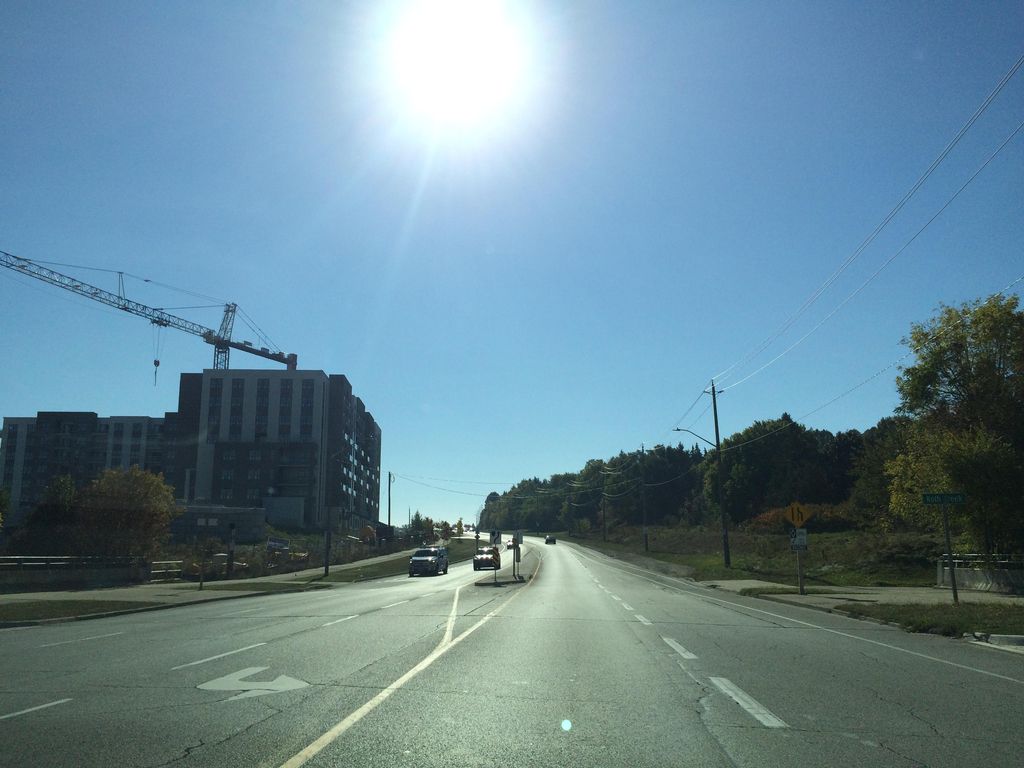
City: kitchener-waterloo